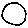
Label: circle